Question: The following code:
'''
s = 0
M =3
for i in range(M):
s += 1/2*k**2
print(s)
'''
should compute this sum:

But there are three errors that lead to a wrong answer.
I have found two errors: k is not defined, and there should be a parentheses around 2*k. Am I missing something obvious?
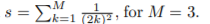
Answer: In your for loop, you need to have 'for k in range' rather than i so k changes with each loop (this will fix the k is not defined issue). You were missing a set of brackets on your denominator, as you pointed out. You also need to have 'range(1, M+1)' as python starts ranging from 0 automatically, and doesn't include the upper bound, hence you need to shift the range by 1.
'''
s = 0
M = 3
for k in range(1, M+1):
s += 1/(2*k)**2
print(s)
'''